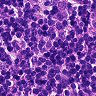
Metastatic tissue present: no